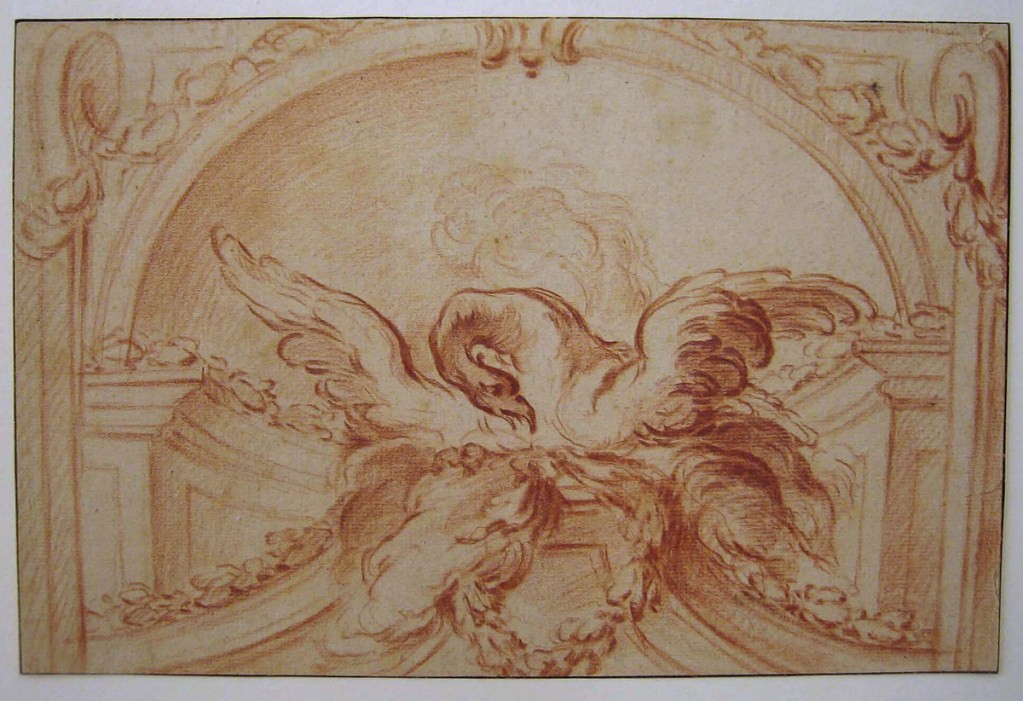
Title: Design for Architectural Motif
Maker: Gilles-Marie Oppenord, French, 1672–1742
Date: ca. 1710
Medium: Red chalk, pen and brown ink on paper, lined
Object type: Drawing
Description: Within a semi-circular architectural niche an eagle, wings outspread, rests on a socle, before which is suspended a wreath.  Smoke rises in the background; an arch above, and volute brackets at either side.  Ink framing lines.